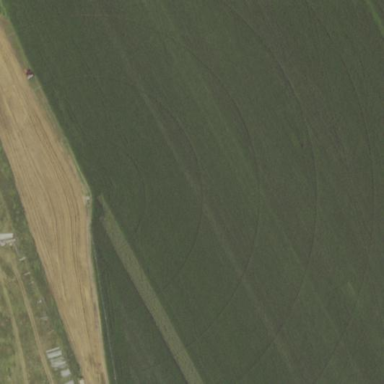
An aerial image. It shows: Farmland with pivot irrigation system.